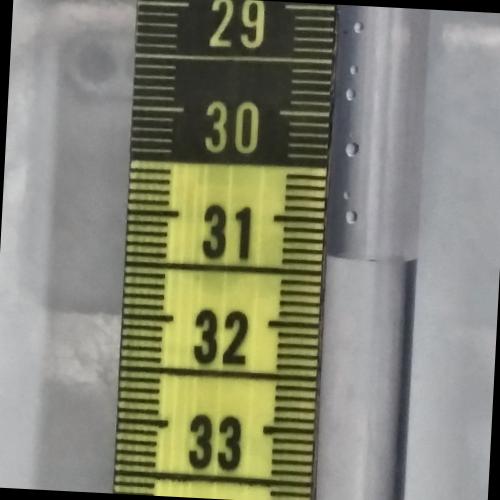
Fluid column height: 31.4 cm